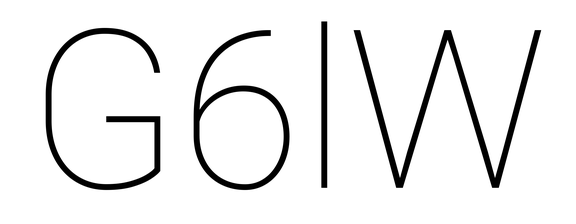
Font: Roboto_Thin